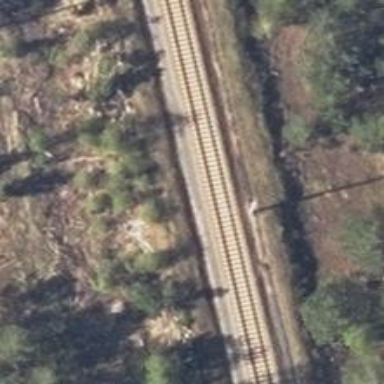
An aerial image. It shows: Milestone along the railway track with catenary mast.